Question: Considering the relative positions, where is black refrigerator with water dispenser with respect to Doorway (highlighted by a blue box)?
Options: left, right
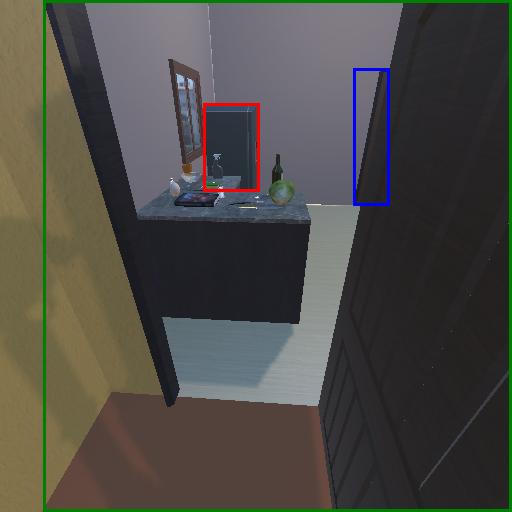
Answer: left